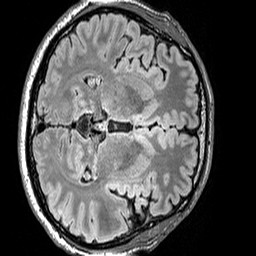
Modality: FLAIR
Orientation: axial
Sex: male
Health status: ill
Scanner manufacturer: siemens
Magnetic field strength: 3 T
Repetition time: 5 s
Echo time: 0.388 s